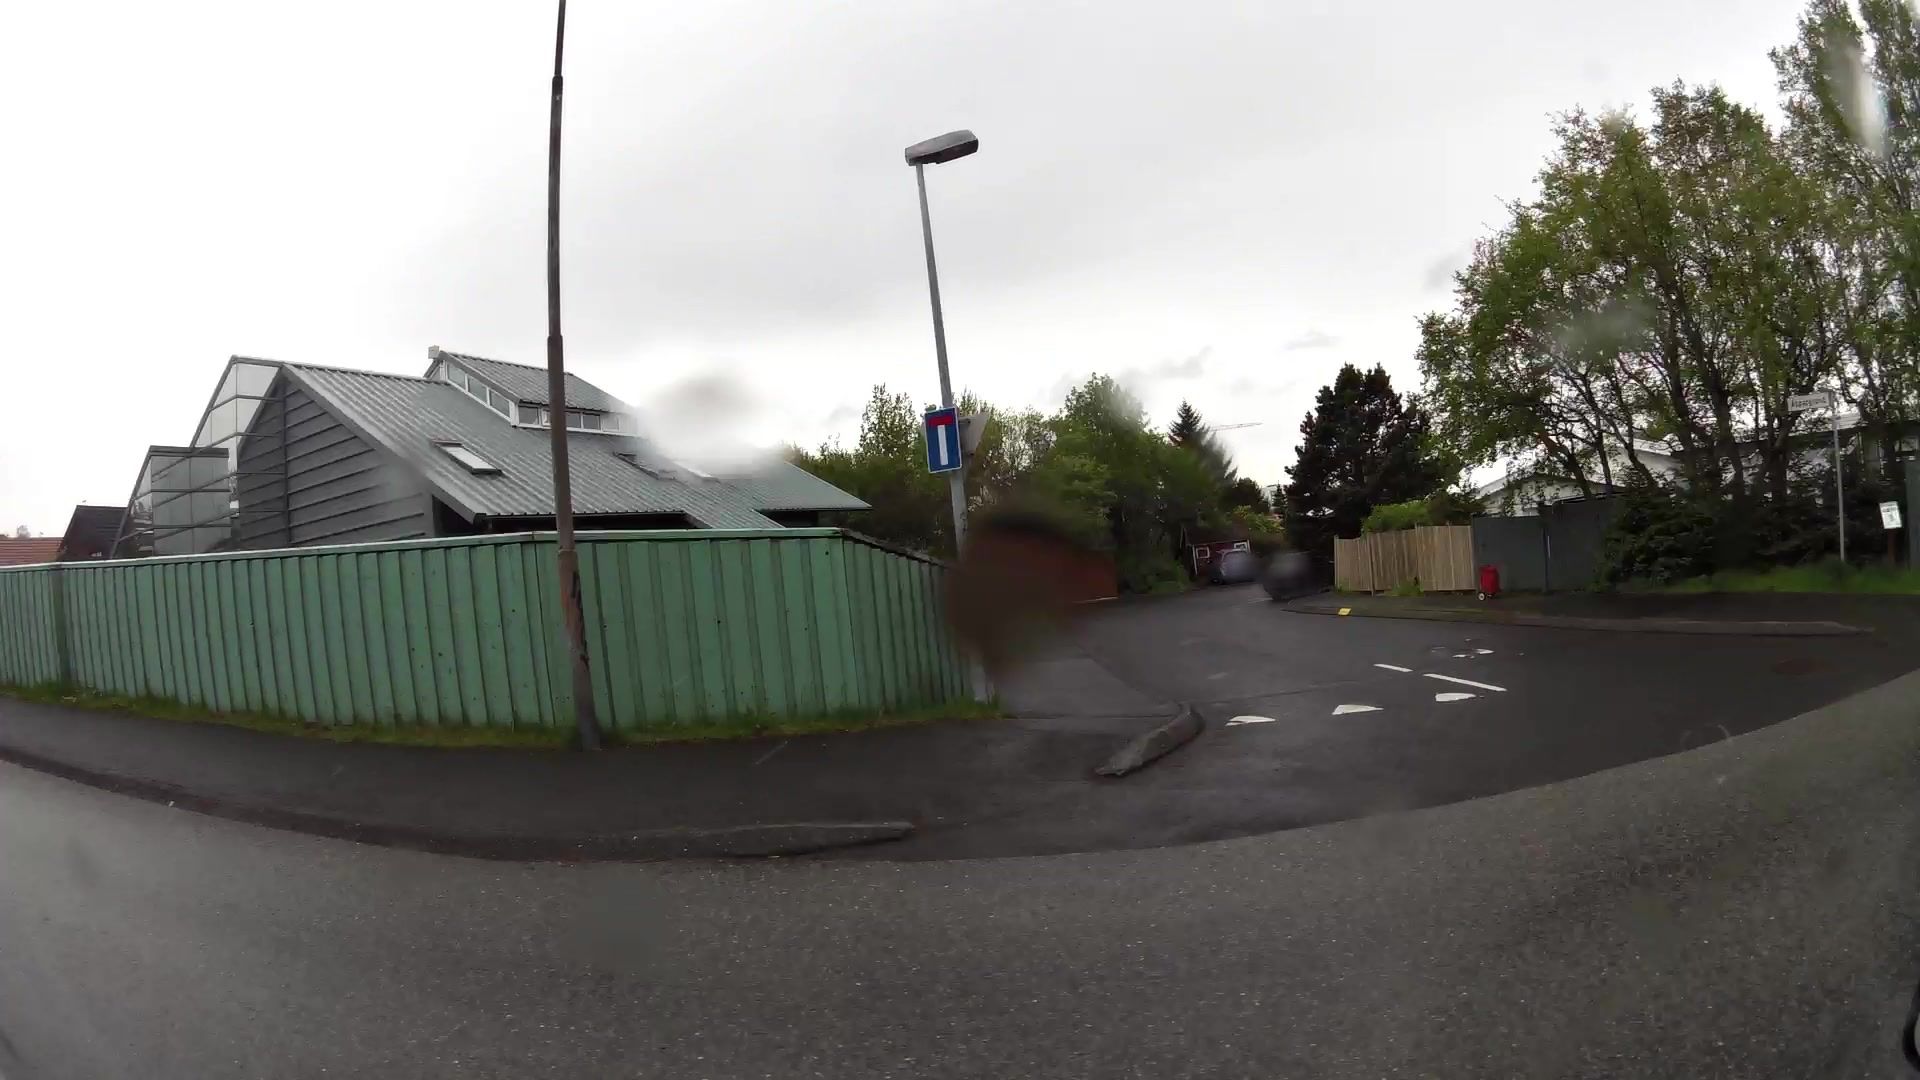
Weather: clear
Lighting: day
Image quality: slightly poor
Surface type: cycling surface
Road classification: steps, residential, footway
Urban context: urban centre
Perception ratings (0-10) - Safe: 3.37, Lively: 3.49, Beautiful: 5.66, Boring: 5.48, Depressing: 8.63, Wealthy: 4.75